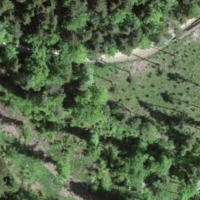
EUNIS habitat code: 44
Species observed at this site:
Fagus sylvatica